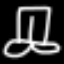
Label: pants